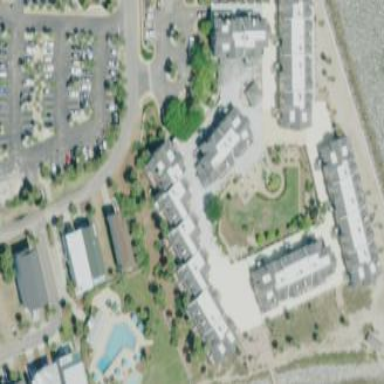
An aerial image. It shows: Condominium building.